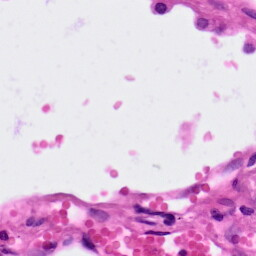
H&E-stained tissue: Lung